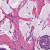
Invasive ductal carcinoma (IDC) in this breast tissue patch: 1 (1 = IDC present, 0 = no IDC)